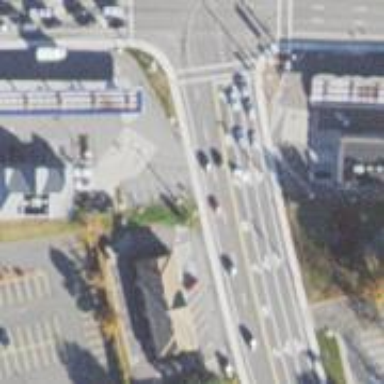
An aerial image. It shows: Left sidewalk along asphalt tertiary road.